Question: Please can you help me with this VS 2010 issue. This issue comes out every time I want to run my project. Can it be fixed somehow? The screen shot isi aviable in attached file.

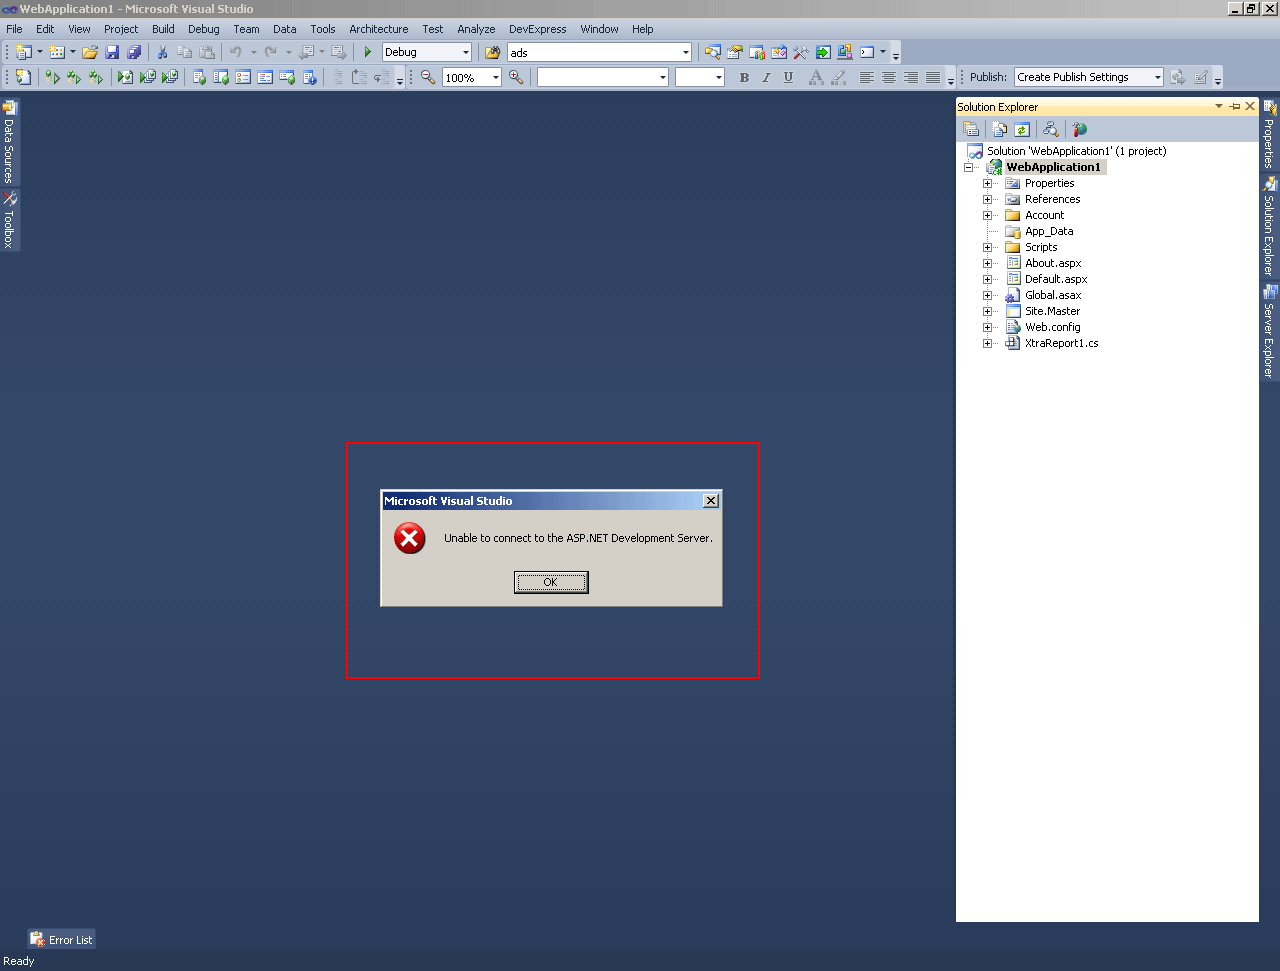
Answer: try registring IIS again...To do this follow the given steps...
1. go to C:\Windows\Microsoft.NET\Framework4.X folder from Command prompt
2. execute aspnet_regiis.exe -I command from Command prompt
close the Visual studio and re-open.
Try re-run the project again.
Thanks